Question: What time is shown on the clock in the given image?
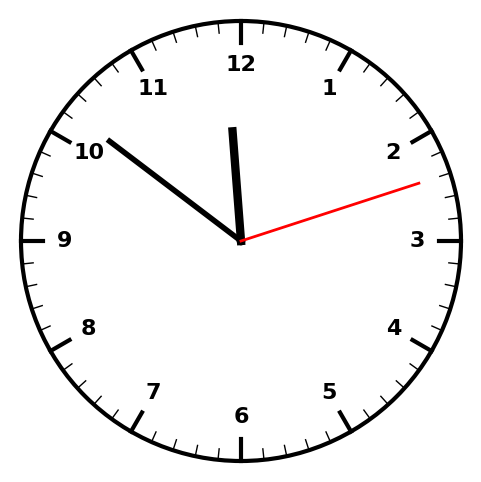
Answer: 11:51:12